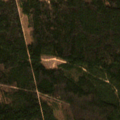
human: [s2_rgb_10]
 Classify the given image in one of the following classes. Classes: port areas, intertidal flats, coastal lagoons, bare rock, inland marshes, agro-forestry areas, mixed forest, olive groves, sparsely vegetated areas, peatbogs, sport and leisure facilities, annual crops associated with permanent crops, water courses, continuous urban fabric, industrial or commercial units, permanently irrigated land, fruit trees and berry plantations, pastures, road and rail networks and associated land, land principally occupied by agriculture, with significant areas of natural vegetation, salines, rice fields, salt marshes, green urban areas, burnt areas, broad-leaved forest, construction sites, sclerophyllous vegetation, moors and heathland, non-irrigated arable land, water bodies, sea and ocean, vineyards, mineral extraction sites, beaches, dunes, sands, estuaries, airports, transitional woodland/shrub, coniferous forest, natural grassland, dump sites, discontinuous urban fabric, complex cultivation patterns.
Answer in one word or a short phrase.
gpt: broad-leaved forest, coniferous forest, mixed forest